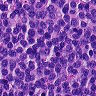
Metastatic tissue present: no